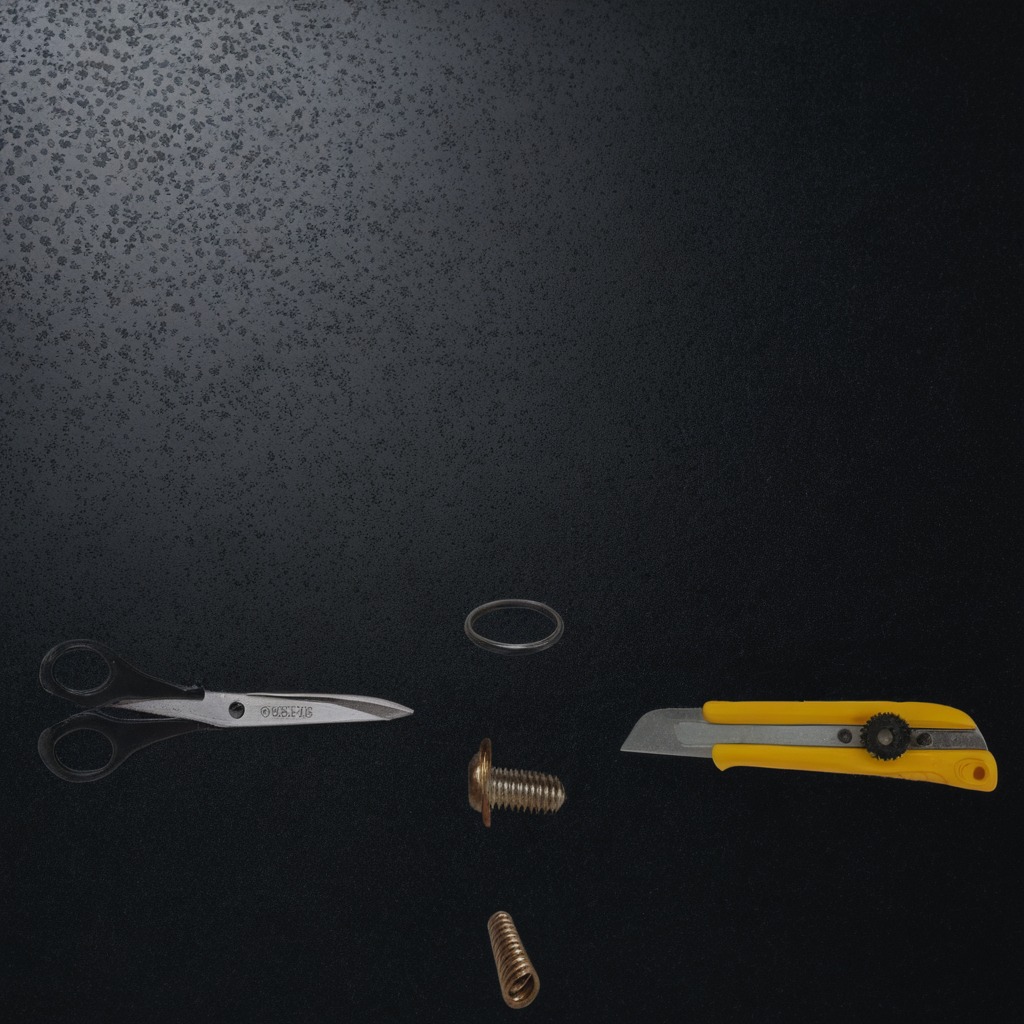
A rubber Oring, a utility knife, a metal machine screw, a coiled metal spring, and a pair of scissors are lying on the clean granite tabletop covered with a black rubber mat inside a workshop at night dim ambient light soft shadows worn but beneath the mat.